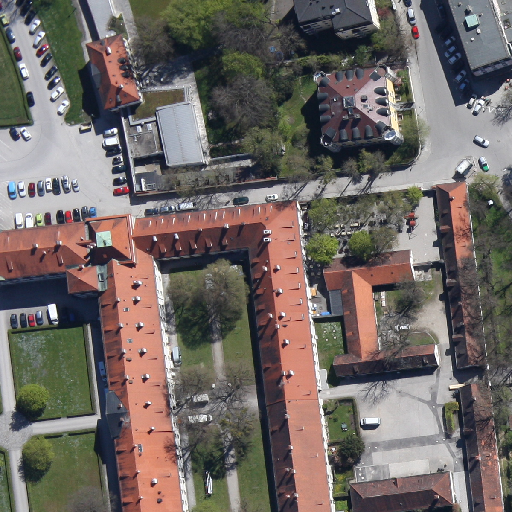
Referring expression: paved road